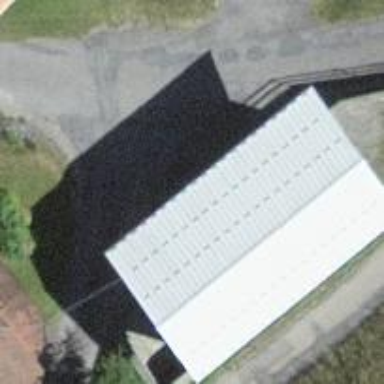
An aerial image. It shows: Shed building.